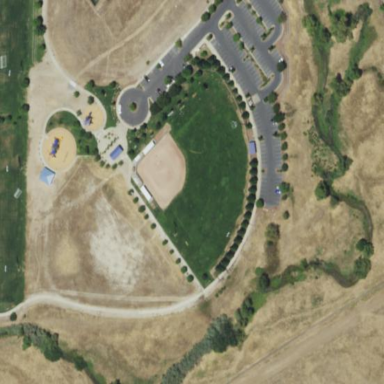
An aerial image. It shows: Baseball pitch for leisure and sports activities.